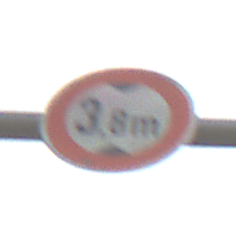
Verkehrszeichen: TatsaechlicheHoehe
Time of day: MorningAfternoon
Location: Outdoor (Nature)
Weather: Overcast
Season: NotSpecified
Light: Natural